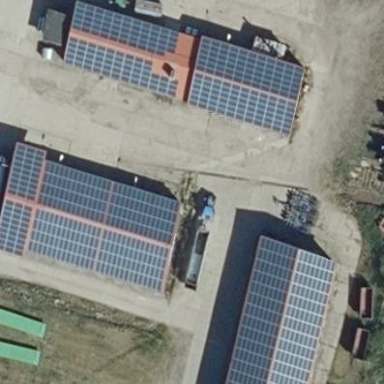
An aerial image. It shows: Building equipped with small solar photovoltaic panel for electricity generation.